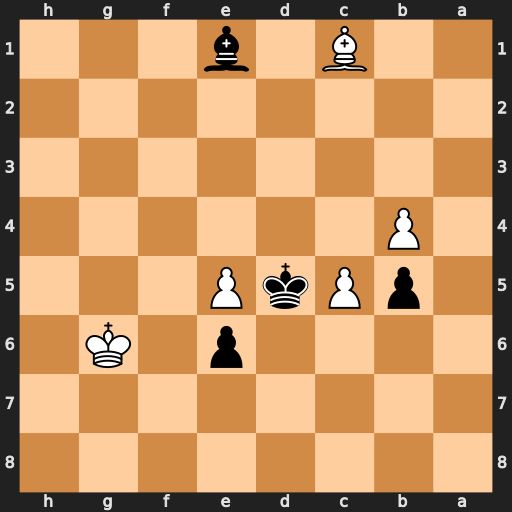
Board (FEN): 8/8/4p1K1/1pPkP3/1P6/8/8/2B1b3
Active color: b
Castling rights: -
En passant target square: -
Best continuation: Bxb4 c6 Kxc6